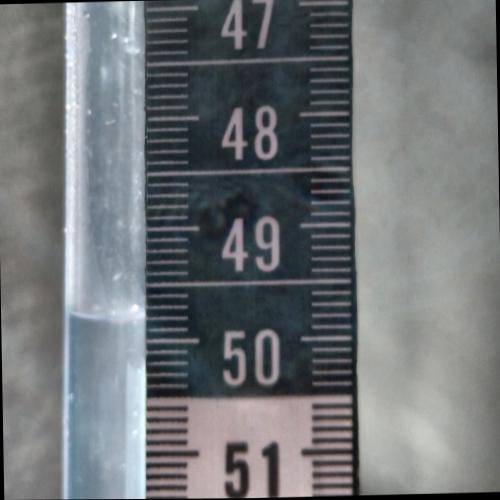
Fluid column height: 49.8 cm